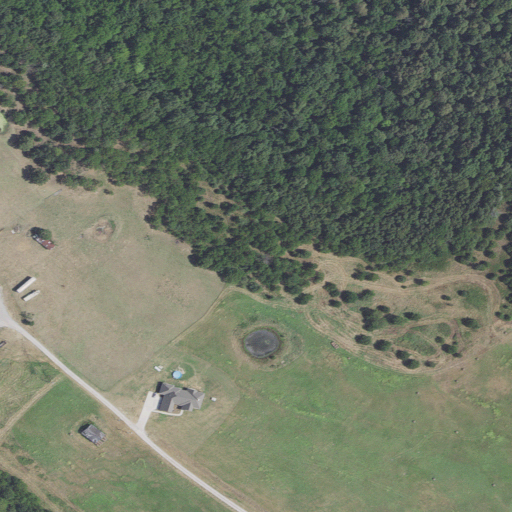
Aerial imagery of mountain in Arkansas named Price Mountain containing pasture, deciduous forest, open development, and mixed forest